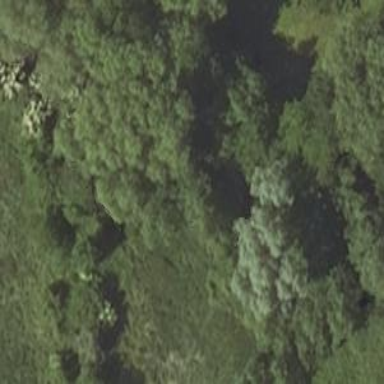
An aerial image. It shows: Row of trees in natural setting.